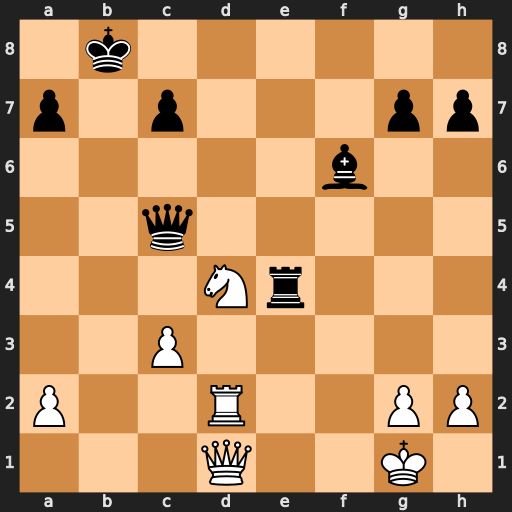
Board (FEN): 1k6/p1p3pp/5b2/2q5/3Nr3/2P5/P2R2PP/3Q2K1
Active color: w
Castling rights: -
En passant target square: -
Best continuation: Qb1+ Kc8 Qxe4